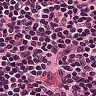
Metastatic tissue present: no